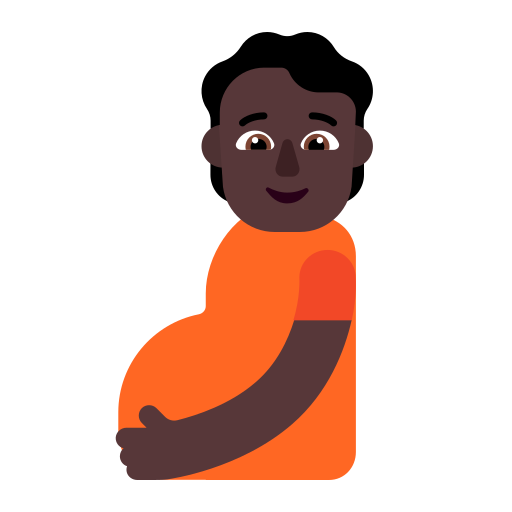
pregnant person flat dark